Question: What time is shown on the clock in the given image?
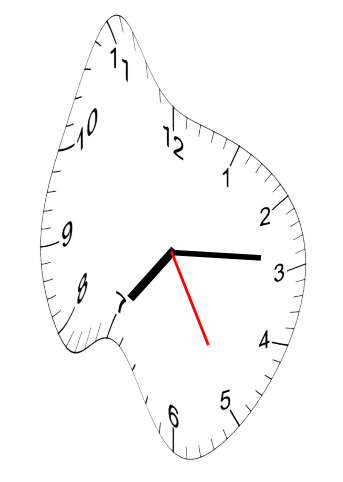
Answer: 07:14:25